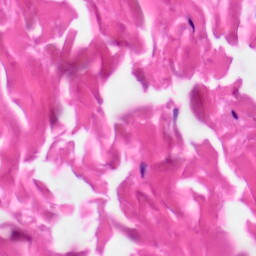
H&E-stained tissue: Skin